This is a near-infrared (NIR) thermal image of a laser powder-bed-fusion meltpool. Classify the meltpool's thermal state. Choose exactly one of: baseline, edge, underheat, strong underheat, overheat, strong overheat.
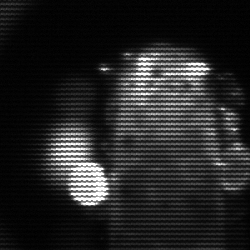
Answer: strong underheat